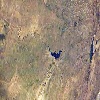
Label: land